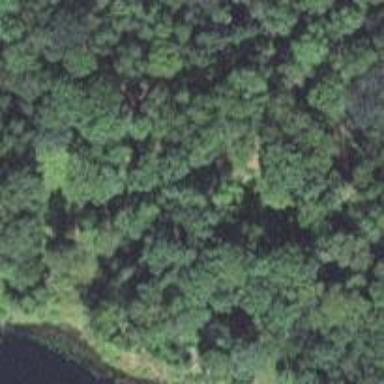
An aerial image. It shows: Woodland consisting of broadleaved trees.